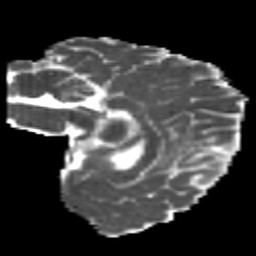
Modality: MD
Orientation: sagittal
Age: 24
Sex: female
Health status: healthy
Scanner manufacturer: philips
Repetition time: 7.384 s
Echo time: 0.08599 s